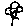
Label: flower